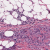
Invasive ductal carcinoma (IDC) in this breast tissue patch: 1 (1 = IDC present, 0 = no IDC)